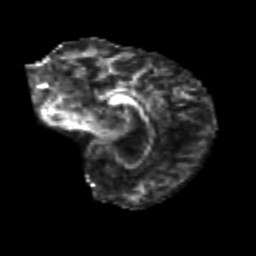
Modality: FA
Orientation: sagittal
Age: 46
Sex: male
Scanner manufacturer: siemens
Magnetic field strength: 3 T
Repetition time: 4.987 s
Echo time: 0.0792 s